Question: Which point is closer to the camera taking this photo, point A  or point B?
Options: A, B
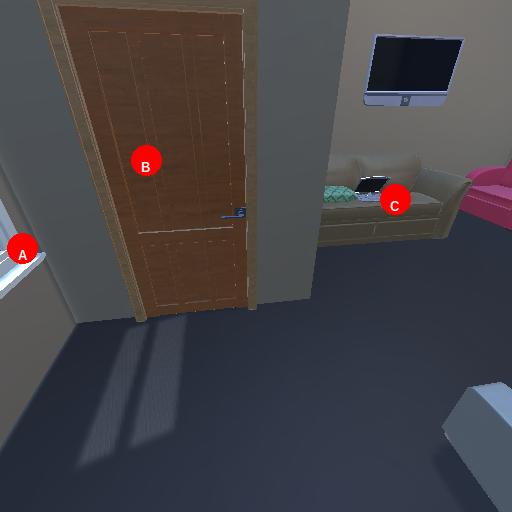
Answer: A